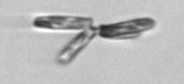
Label: Thalassionema